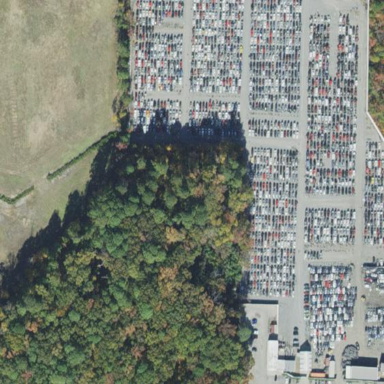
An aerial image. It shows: Scrap yard located in industrial area.